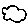
Label: cloud